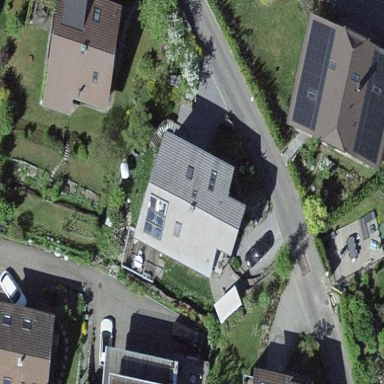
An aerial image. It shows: Gabled roofed house.